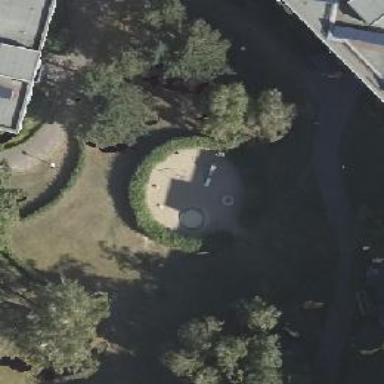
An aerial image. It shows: Playground area for leisure activities on the land.